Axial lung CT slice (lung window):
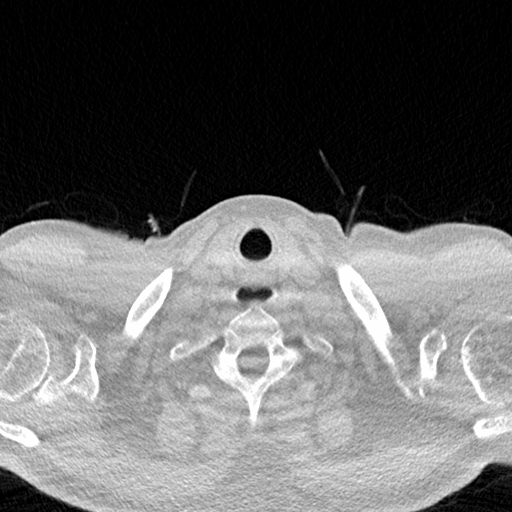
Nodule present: no